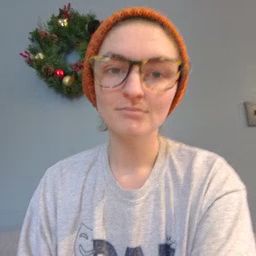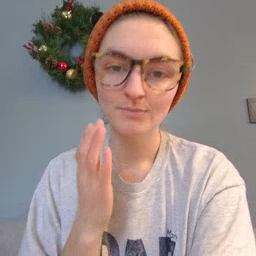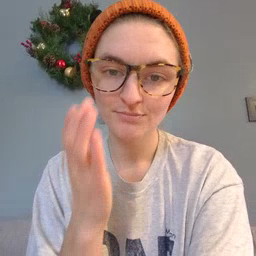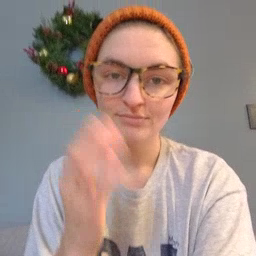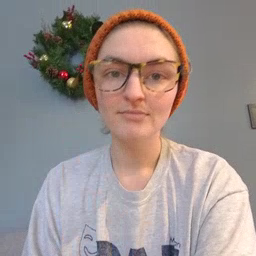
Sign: boat